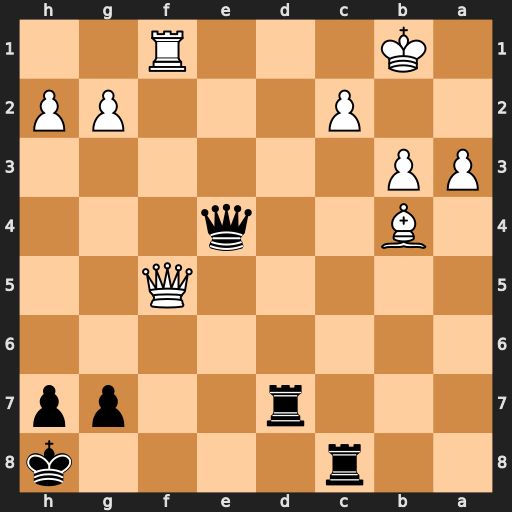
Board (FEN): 2r4k/3r2pp/8/5Q2/1B2q3/PP6/2P3PP/1K3R2
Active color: b
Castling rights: -
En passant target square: -
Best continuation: Rd1+ Rxd1 Qxf5